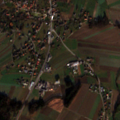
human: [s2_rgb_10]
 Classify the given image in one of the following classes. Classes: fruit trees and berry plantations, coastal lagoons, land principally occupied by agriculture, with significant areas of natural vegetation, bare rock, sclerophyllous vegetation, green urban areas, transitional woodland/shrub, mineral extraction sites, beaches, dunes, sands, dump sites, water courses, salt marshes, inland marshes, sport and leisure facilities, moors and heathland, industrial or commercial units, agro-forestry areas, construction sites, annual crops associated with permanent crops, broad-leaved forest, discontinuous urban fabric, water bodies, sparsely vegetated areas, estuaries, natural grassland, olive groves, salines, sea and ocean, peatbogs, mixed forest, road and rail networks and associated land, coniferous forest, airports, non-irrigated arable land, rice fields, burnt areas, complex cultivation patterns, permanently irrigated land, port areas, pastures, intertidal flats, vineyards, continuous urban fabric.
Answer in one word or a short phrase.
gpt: discontinuous urban fabric, non-irrigated arable land, mixed forest